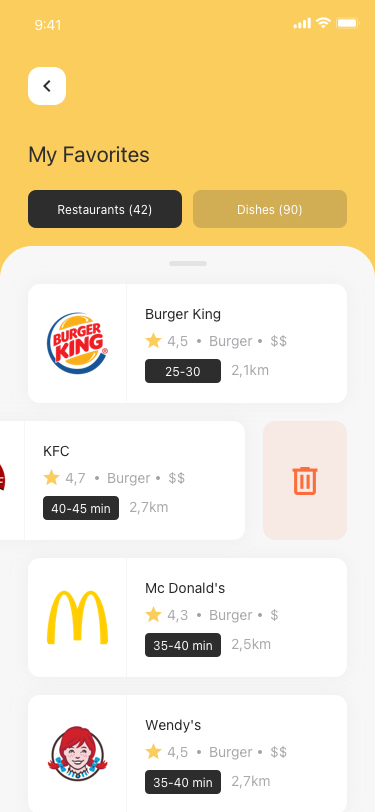
Text in this UI design:
Restaurants (42)
Dishes (90)
My Favorites